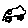
Label: car